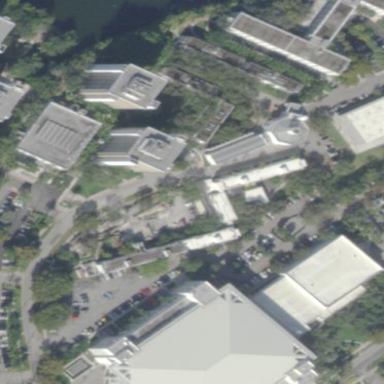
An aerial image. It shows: Residential building belonging to university.